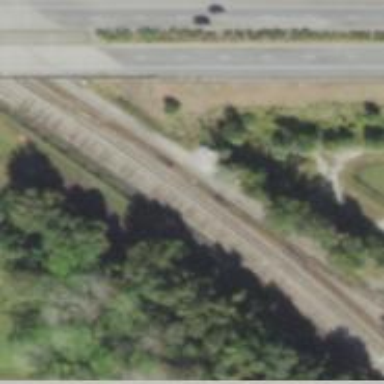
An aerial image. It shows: Outdoor signal box located near the railway.